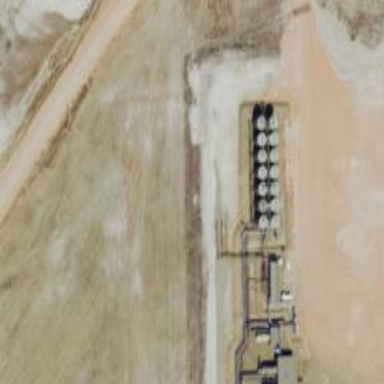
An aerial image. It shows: Storage tank that is man-made.